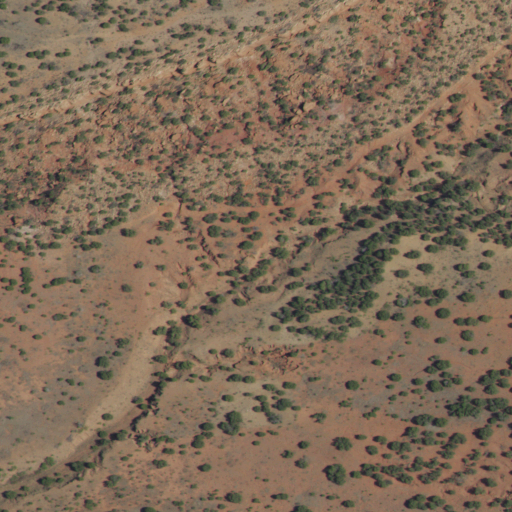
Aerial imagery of valley in New Mexico named Morris Canyon containing only shrub